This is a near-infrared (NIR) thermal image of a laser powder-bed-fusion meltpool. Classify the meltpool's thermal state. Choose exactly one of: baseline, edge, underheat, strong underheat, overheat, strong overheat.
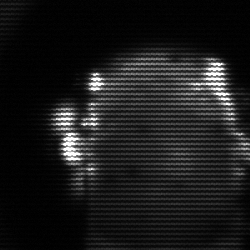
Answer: baseline